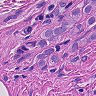
Metastatic tissue present: yes